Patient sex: F
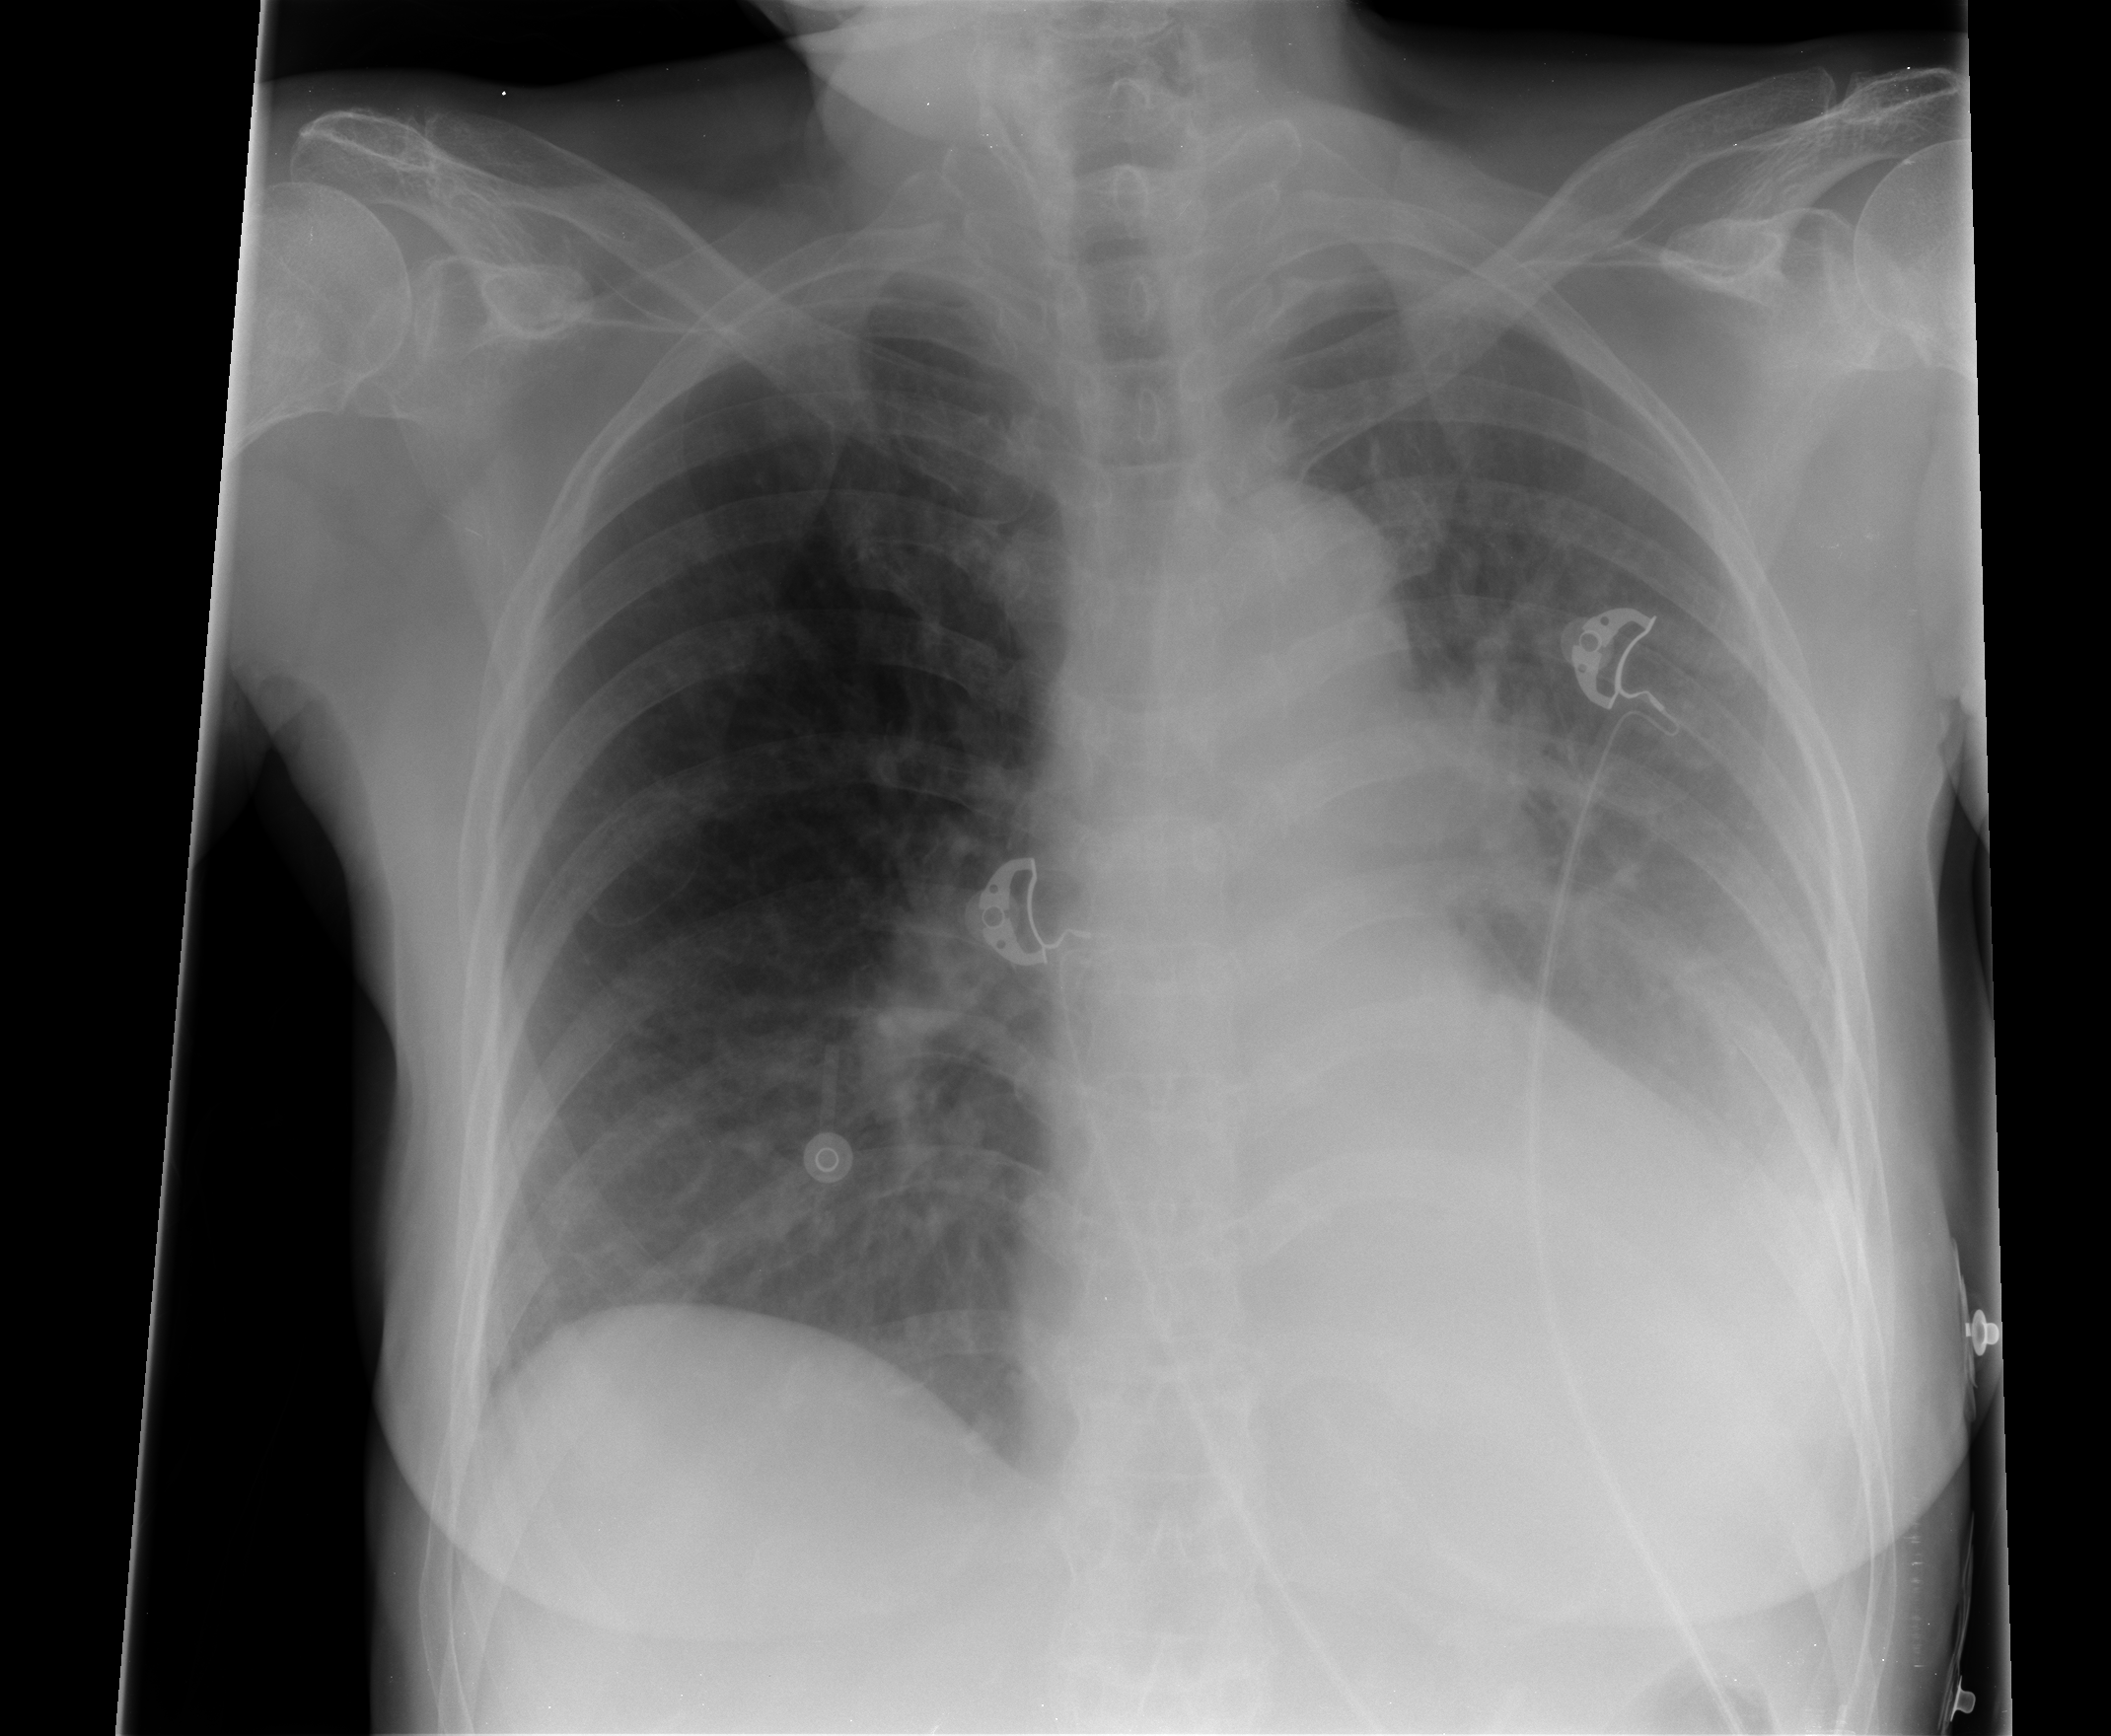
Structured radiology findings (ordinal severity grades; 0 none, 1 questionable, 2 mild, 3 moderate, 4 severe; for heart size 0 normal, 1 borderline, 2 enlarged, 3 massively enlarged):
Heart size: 1
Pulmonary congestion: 2
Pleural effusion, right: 0
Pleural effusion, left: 2
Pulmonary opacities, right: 1
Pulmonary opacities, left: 0
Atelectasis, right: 0
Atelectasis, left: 2